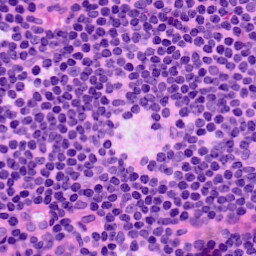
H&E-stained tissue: LymphNode